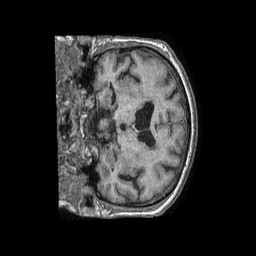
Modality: T1w
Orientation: coronal
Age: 75
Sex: female
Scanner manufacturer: philips
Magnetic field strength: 1.5 T
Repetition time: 0.007536 s
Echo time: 0.003422 s